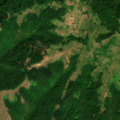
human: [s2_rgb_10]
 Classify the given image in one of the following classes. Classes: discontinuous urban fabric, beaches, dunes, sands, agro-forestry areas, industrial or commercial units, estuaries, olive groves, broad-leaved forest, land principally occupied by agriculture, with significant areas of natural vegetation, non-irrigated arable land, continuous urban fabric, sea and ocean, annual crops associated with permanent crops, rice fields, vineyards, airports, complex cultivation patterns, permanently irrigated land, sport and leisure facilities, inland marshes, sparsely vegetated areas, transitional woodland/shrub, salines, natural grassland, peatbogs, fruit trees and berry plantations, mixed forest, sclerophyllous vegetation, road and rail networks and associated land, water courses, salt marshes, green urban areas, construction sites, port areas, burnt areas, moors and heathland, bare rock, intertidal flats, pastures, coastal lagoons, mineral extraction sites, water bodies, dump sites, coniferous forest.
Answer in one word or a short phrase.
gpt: pastures, broad-leaved forest